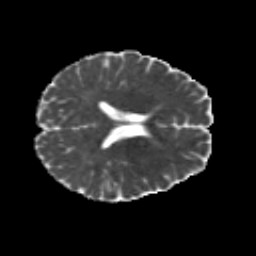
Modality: MD
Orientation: axial
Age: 19
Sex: male
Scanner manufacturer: siemens
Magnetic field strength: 3 T
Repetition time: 8.8 s
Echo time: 0.085 s